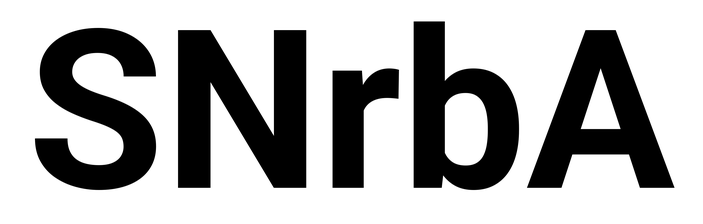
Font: Roboto_Bold